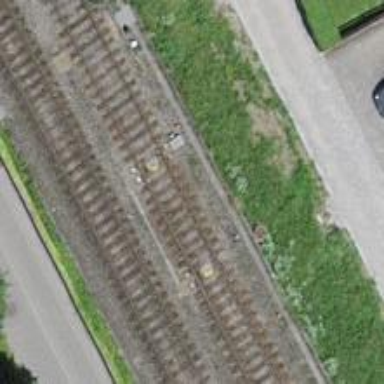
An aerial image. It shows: Railway switch.